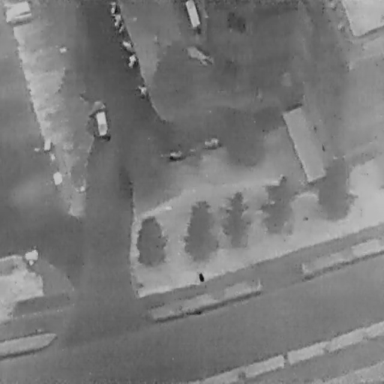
There is a Car in the infrared image.